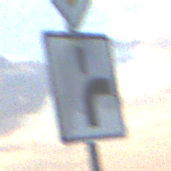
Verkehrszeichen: VerlaufVorfahrtsstrasse8
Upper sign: Vorfahrtsstrasse
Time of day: SunriseSunset
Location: Outdoor (Nature)
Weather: PartlyCloudy
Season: NotSpecified
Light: Natural